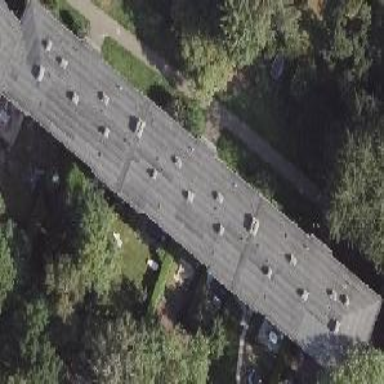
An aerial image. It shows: Black hipped-roofed building with apartments.